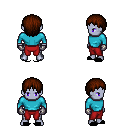
a pixel art fantasy rpg character, male body template, dark elf, purple skin, teal long-sleeve shirt, red pants, brown plain hairstyle, metal gloves, black slippers, four views (front, back, left, right), 2x2 character sprite sheet, small pixel art, hard edges, no anti-aliasing